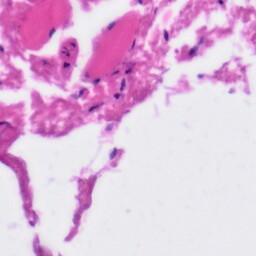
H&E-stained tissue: Tonsil